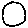
Label: circle